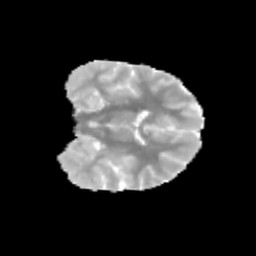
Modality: MD
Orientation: coronal
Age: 13
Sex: female
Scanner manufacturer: siemens
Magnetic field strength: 3 T
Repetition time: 3.8 s
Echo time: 0.07 s